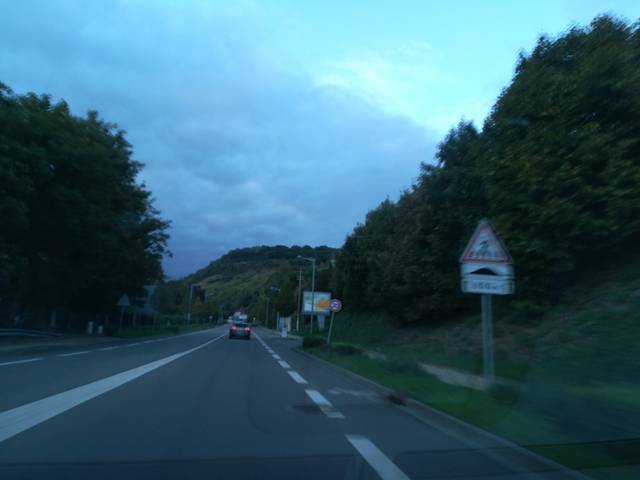
Region: France
Coordinates: 49.41, 1.122